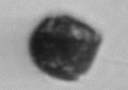
Label: Scrippsiella